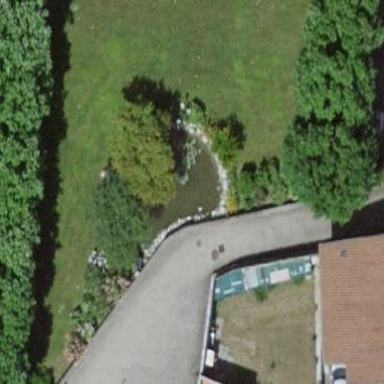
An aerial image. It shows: Pond surrounded by natural water.